Aerial crown-view tile of a tropical tree (Barro Colorado Island, Panama), acquired 20250715:
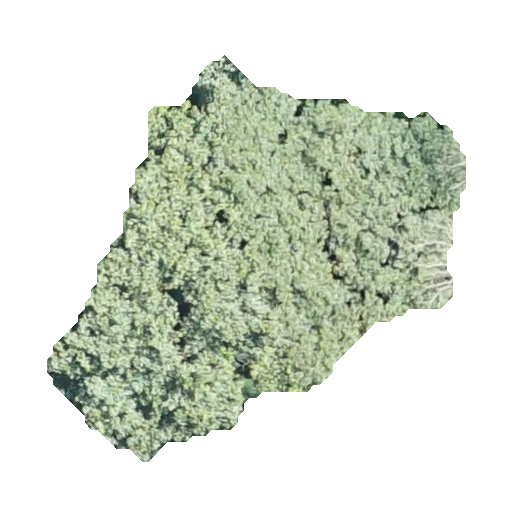
Species: Apeiba membranacea
GBIF accepted scientific name: Apeiba membranacea
Crown area: 149.332 m²